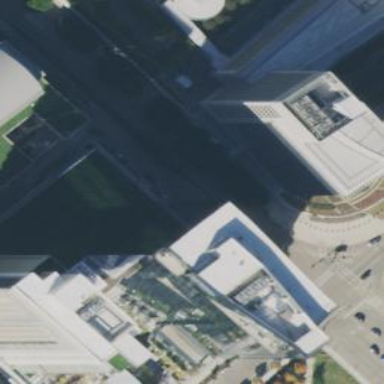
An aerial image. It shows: Office building.